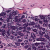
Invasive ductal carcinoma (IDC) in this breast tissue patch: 0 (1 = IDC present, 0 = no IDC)